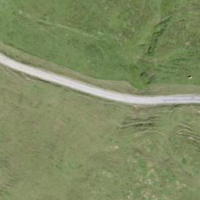
EUNIS habitat code: 24
Species observed at this site:
Equisetum sylvaticum
Parnassia palustris